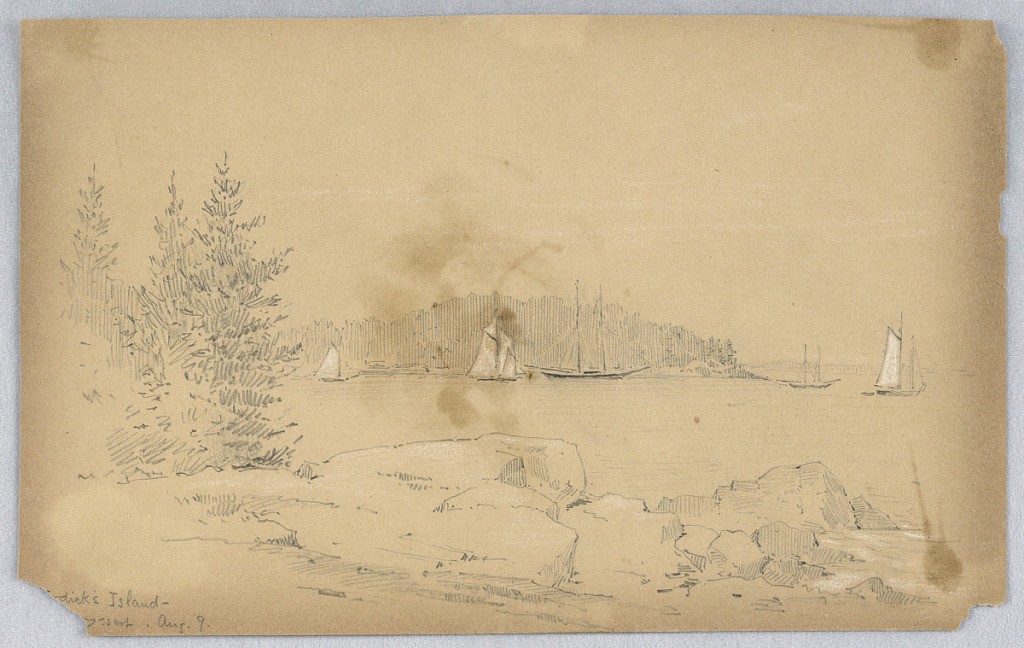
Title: Rodick’s Island, Mt. Desert
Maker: Arnold William Brunner, American, 1857–1925
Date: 1887–88
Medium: Graphite and white heightening on brown paper
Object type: Drawing
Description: Rocks and trees, left foreground. Sailboats and island beyond. Trees left.